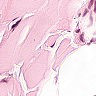
Metastatic tissue present: no